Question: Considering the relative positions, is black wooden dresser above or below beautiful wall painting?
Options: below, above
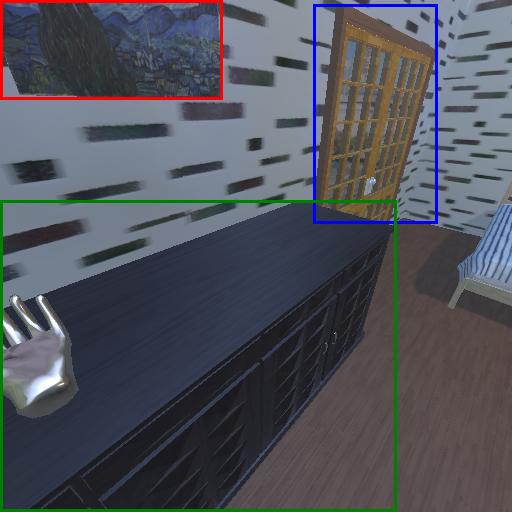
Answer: below